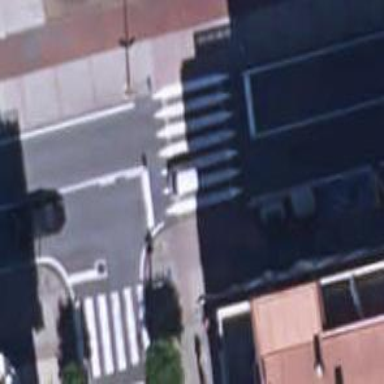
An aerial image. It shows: Uncontrolled zebra crossing on the road.